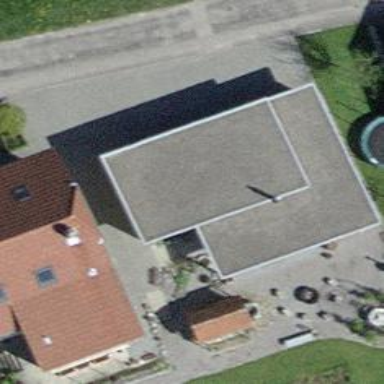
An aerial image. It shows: Garage building.